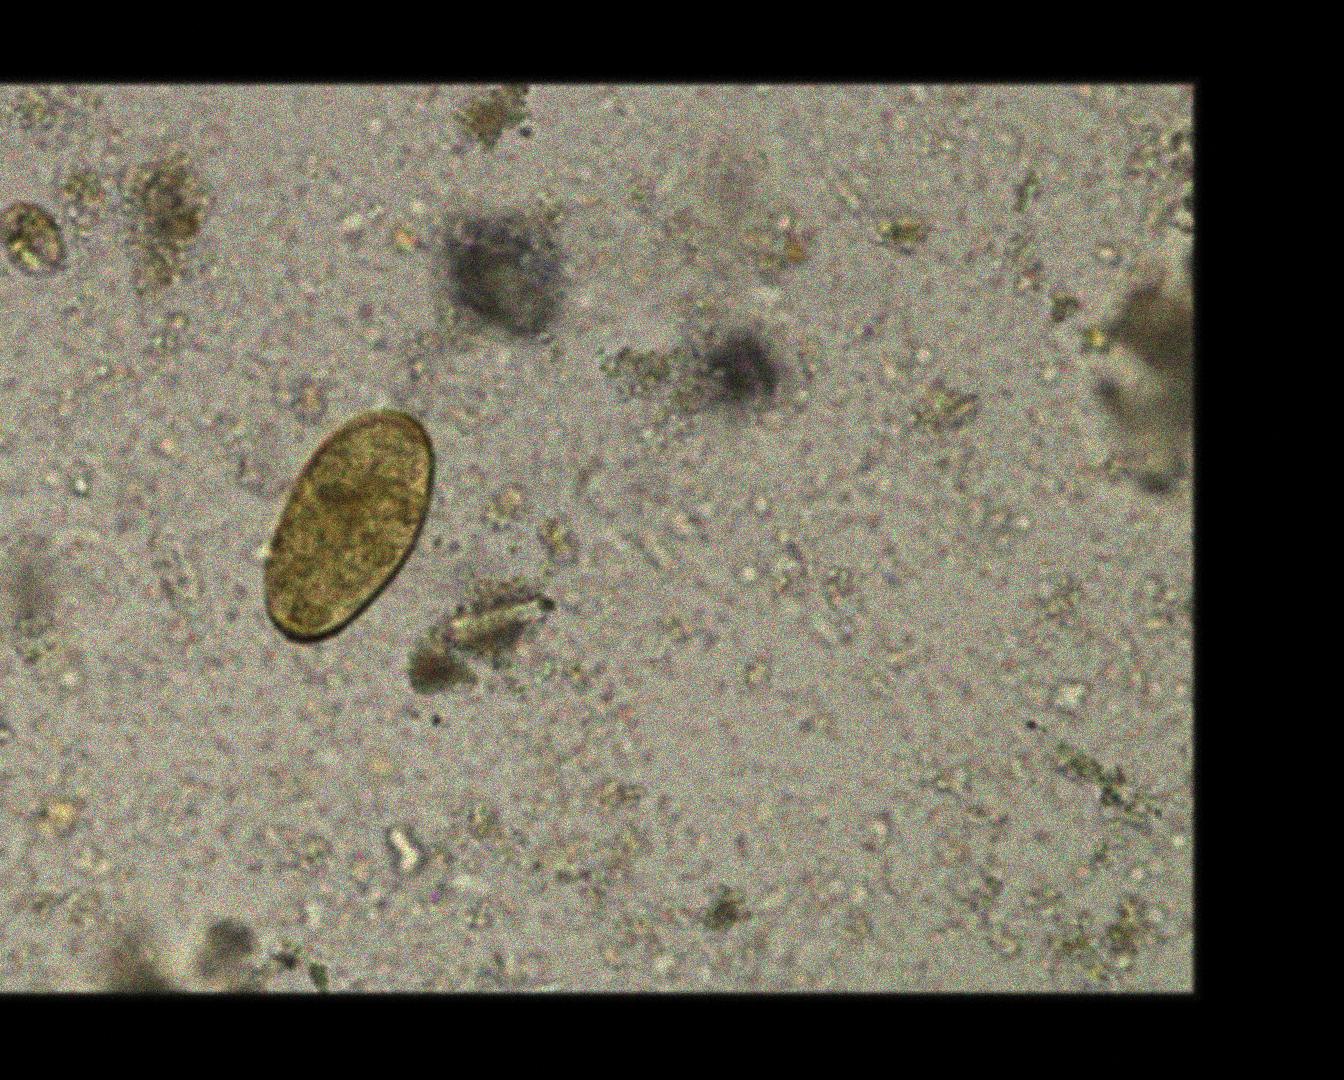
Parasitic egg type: Paragonimus spp